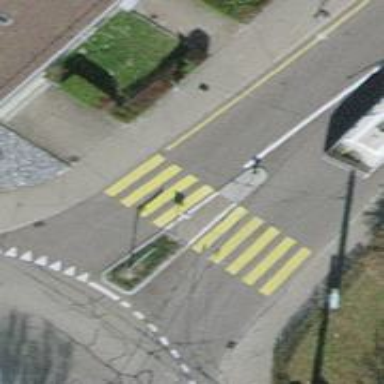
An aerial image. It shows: Marked road crossing with pedestrian island.